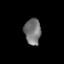
Tissue: skin
Cell type: Fibroblasts
Senescence score: 0.7958
Nuclear area (px): 419
Mean DAPI intensity: 116.644